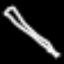
Label: pencil